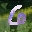
Label: 6